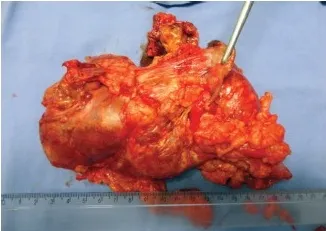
- Resected adrenal tumor.
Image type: medical_photograph (other_medical_photograph)